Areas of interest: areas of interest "Kunshan YueXing International Home Square (Good Home Store)"
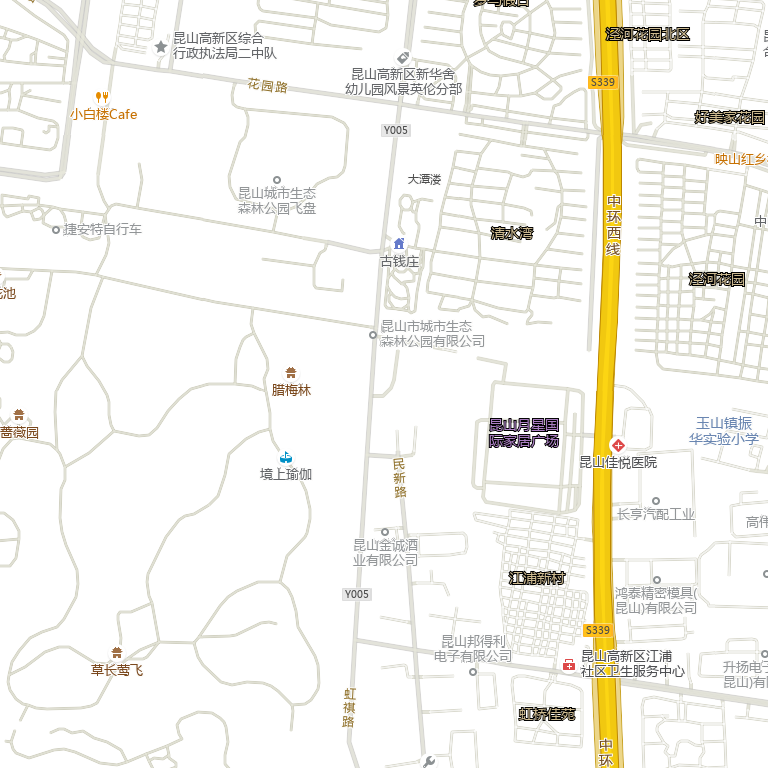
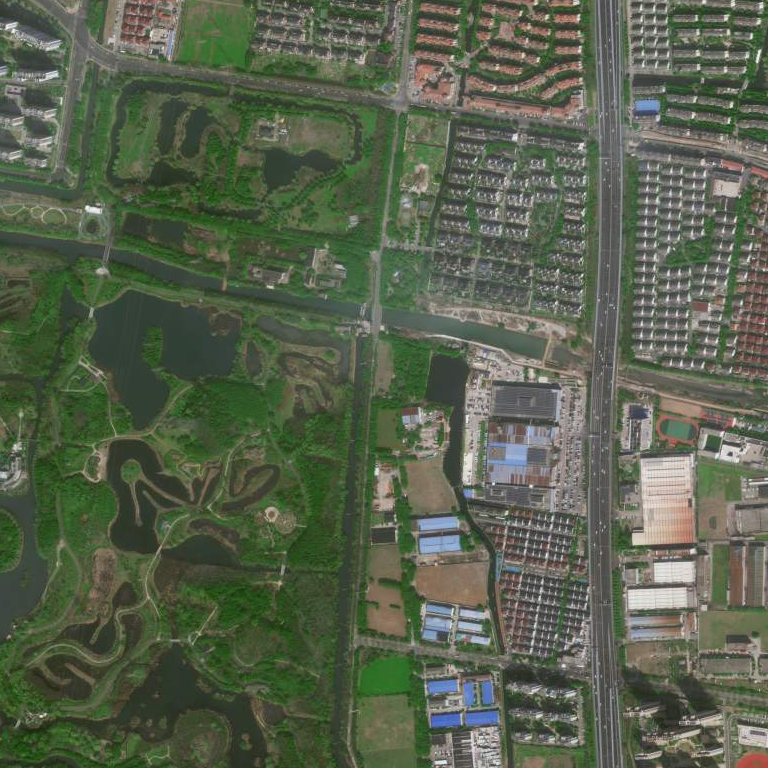